Question: There is a link in teamcity that shows current's user changes (My Changes)

I want to see all changes from all users. Is it possible?
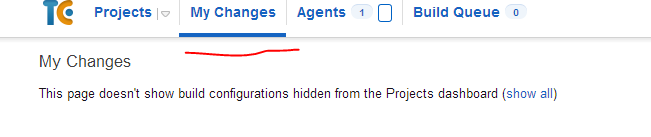
Answer: If you go on to the project home page, You have a tab 'Change Log'. This will show you all the changes made by everyone.

Hope this helps.